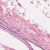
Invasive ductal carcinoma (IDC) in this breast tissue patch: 0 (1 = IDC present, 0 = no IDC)